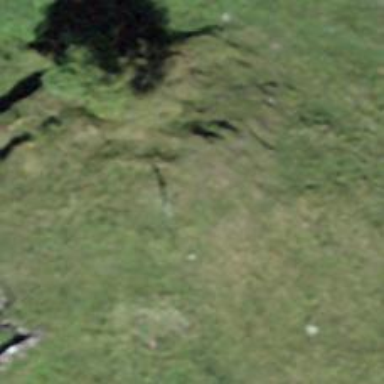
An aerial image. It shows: Historic wayside cross.